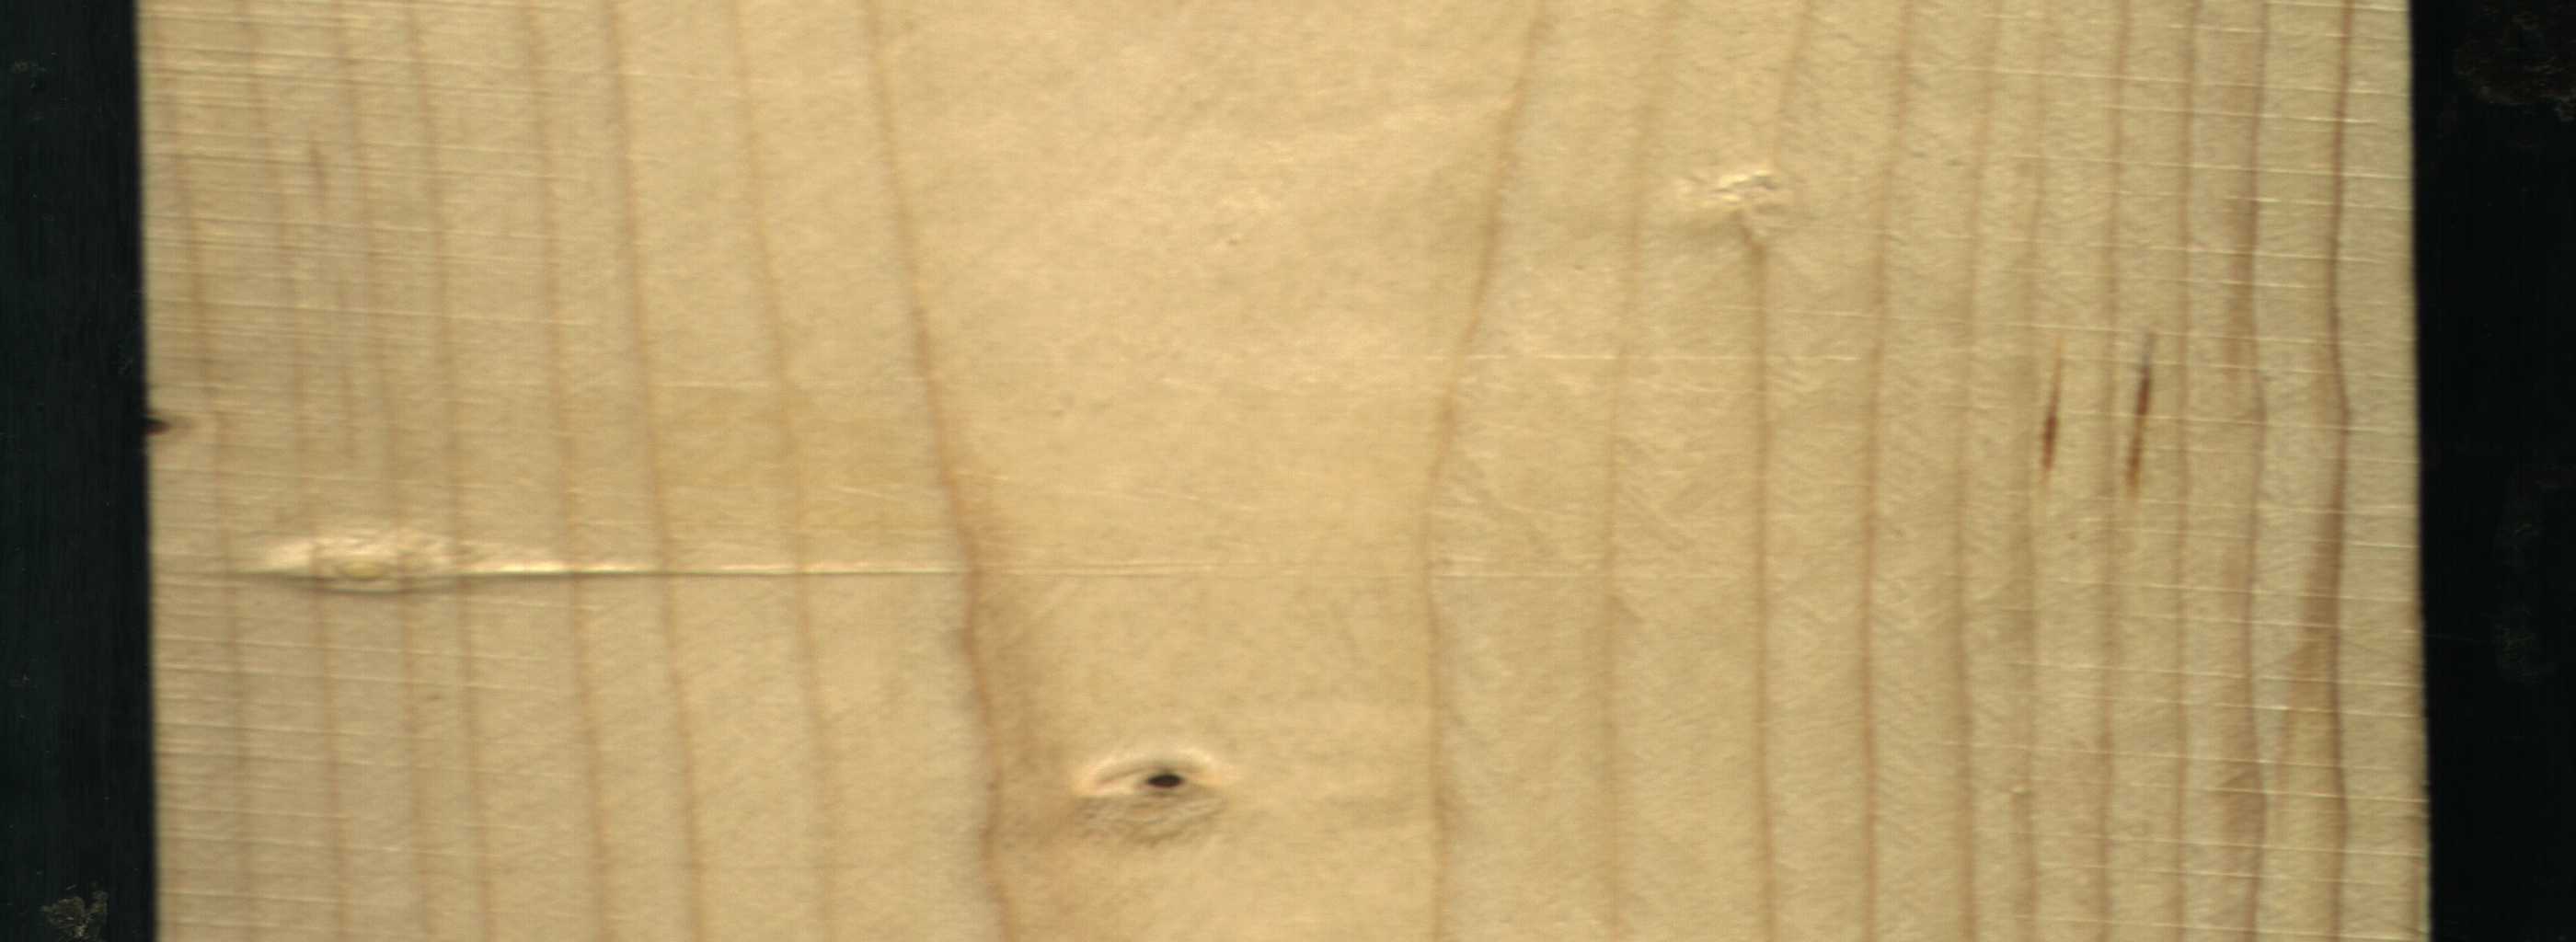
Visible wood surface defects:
resin
resin
Live_Knot
Live_Knot